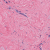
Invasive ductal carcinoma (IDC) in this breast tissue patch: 1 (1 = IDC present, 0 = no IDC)